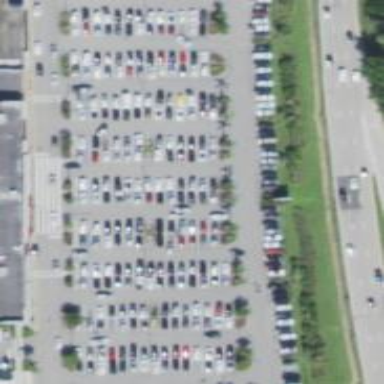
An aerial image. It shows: Trolley bay.